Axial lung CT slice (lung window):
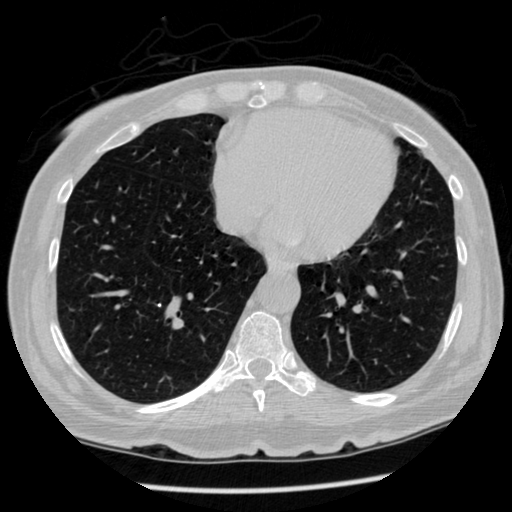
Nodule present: no